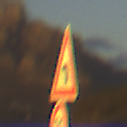
Verkehrszeichen: KurveLinks
Zusatzzeichen unten: Geschwindigkeit50
Umgebung: Outdoor, RoadRail
Tageszeit: SunriseSunset
Wetter: PartlyCloudy
Licht: Natural
Jahreszeit: NotSpecified
Kontrast: HighContrast